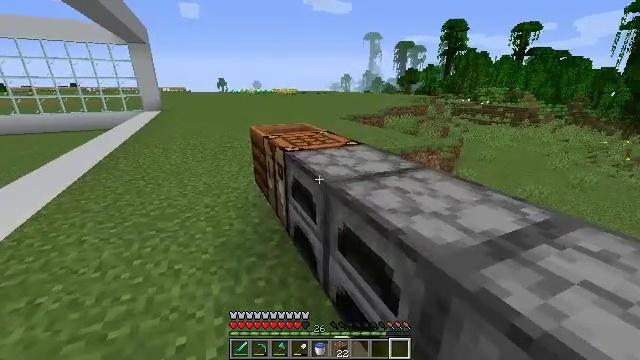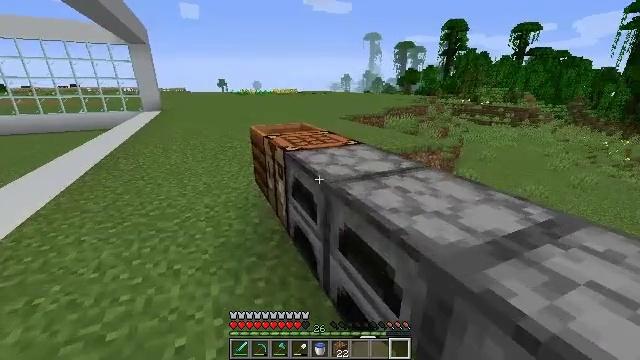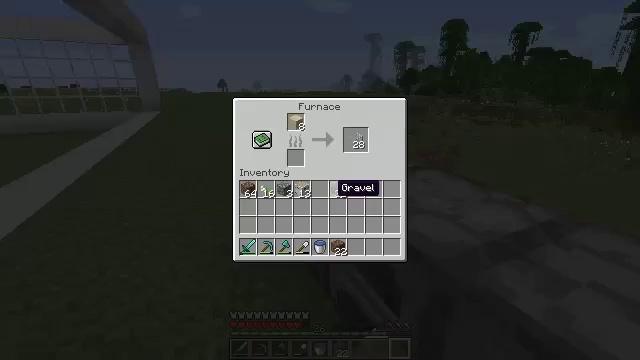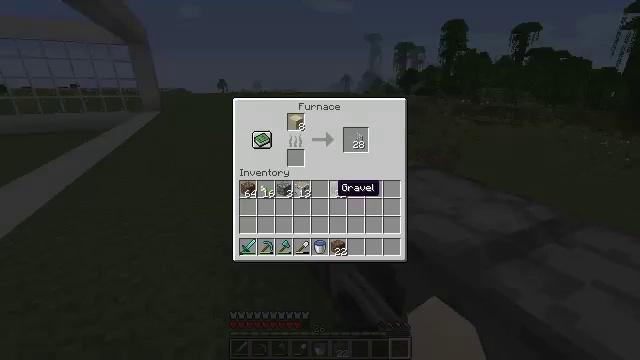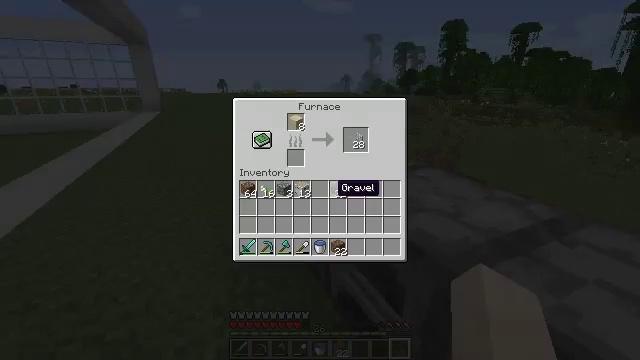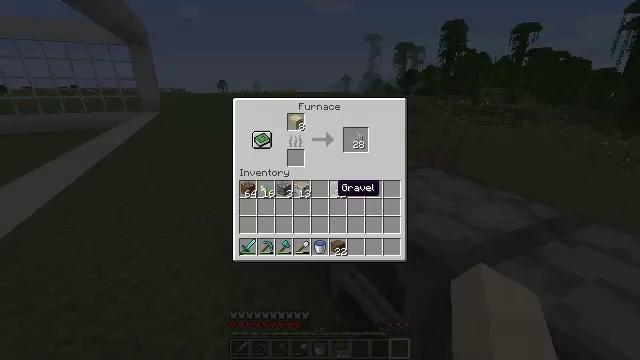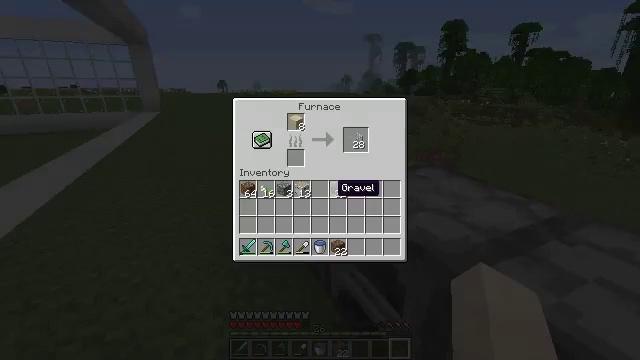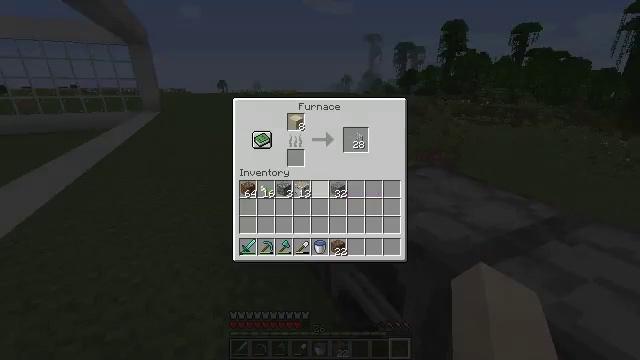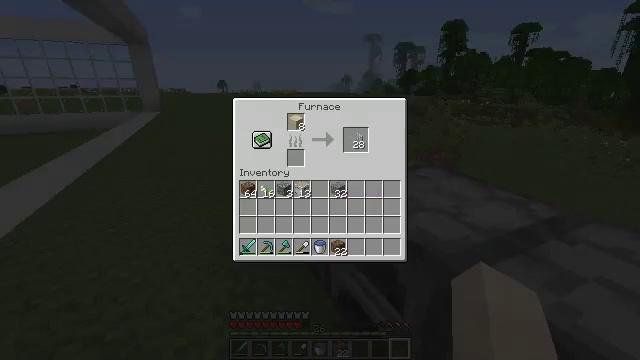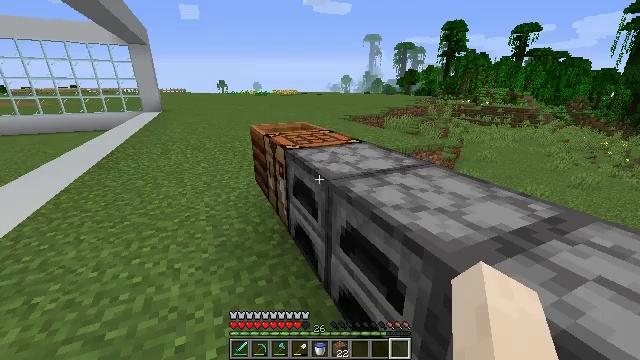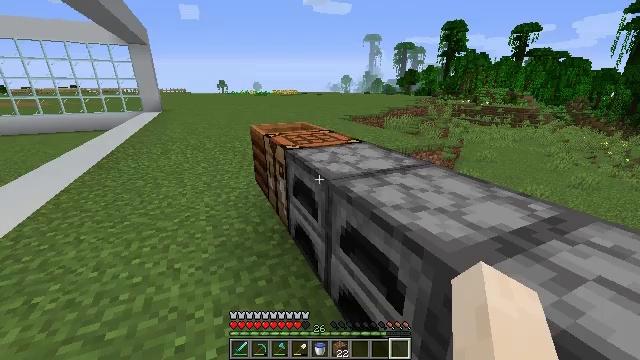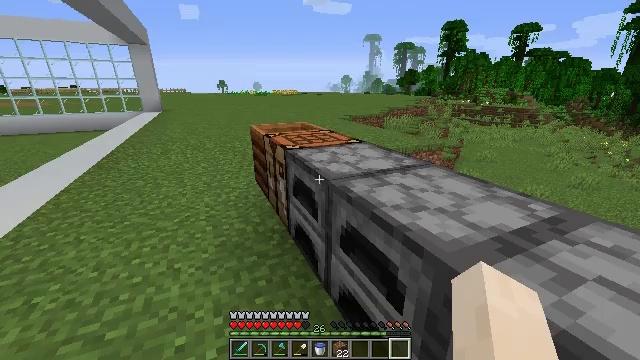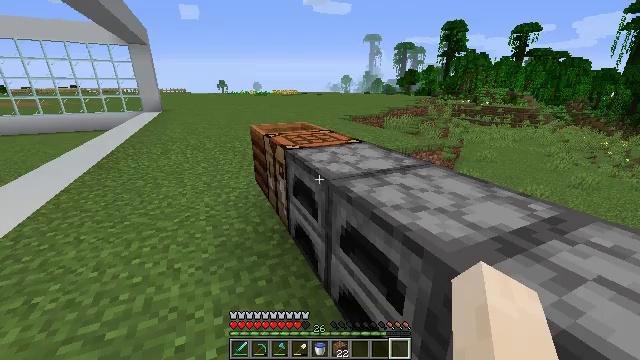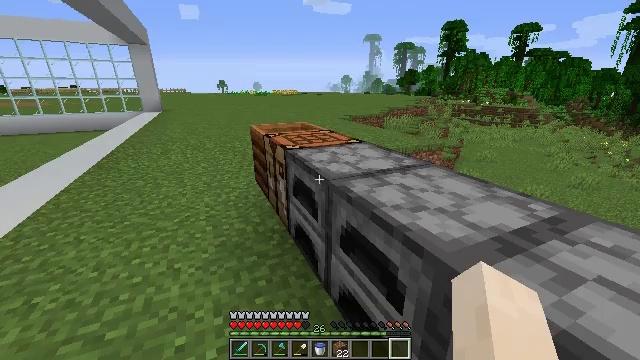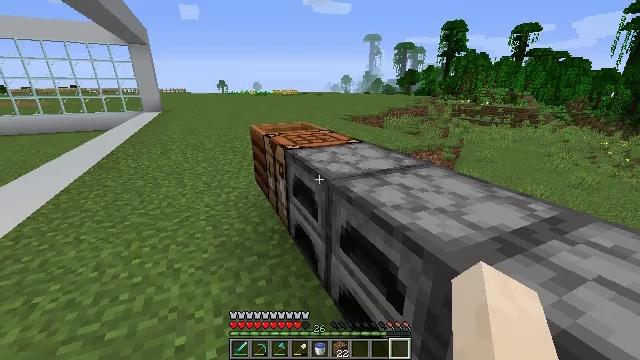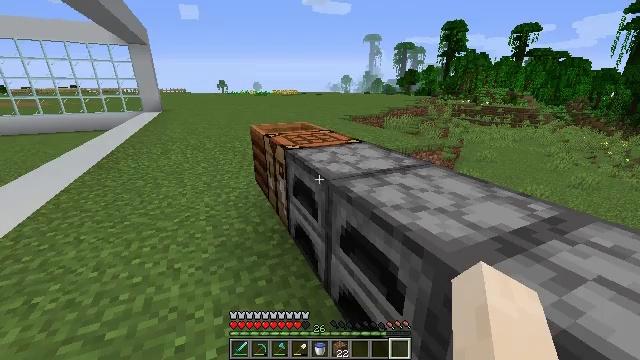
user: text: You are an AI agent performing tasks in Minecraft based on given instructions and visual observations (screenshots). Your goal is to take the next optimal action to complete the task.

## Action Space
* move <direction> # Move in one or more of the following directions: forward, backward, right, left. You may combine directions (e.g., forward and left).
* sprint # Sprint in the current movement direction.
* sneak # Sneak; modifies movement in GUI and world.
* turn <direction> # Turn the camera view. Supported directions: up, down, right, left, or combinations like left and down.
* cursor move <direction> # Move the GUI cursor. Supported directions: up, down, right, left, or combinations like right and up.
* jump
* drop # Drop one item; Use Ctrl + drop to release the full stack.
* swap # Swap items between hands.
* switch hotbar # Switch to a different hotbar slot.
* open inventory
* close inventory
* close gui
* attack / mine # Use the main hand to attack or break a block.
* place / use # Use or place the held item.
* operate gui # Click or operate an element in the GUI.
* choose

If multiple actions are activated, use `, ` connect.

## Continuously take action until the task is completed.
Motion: motion action
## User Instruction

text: Open a furnace to smelt glass.
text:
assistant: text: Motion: no_op
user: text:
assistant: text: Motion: cursor move right and down
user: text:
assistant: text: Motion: no_op
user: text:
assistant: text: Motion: no_op
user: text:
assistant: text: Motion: no_op
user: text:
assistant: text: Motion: no_op
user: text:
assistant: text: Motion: cursor move left and up
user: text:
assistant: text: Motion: no_op
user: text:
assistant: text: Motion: no_op
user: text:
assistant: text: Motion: no_op
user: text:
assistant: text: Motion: no_op
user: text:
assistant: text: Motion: no_op
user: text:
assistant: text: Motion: no_op
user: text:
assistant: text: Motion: no_op
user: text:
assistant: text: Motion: no_op
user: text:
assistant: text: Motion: no_op
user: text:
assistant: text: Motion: turn left, use / place
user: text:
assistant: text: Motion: use / place
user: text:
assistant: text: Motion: use / place
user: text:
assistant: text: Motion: no_op
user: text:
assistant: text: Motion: no_op
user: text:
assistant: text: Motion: no_op
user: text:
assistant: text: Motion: no_op
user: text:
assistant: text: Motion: no_op
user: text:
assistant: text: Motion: no_op
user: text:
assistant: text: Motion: no_op
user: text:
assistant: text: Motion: no_op
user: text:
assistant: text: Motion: no_op
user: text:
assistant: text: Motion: cursor move right and up
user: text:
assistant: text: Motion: cursor move right